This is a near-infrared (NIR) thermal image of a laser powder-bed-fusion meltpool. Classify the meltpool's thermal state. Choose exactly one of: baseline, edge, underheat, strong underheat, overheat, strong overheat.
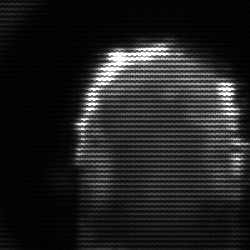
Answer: baseline